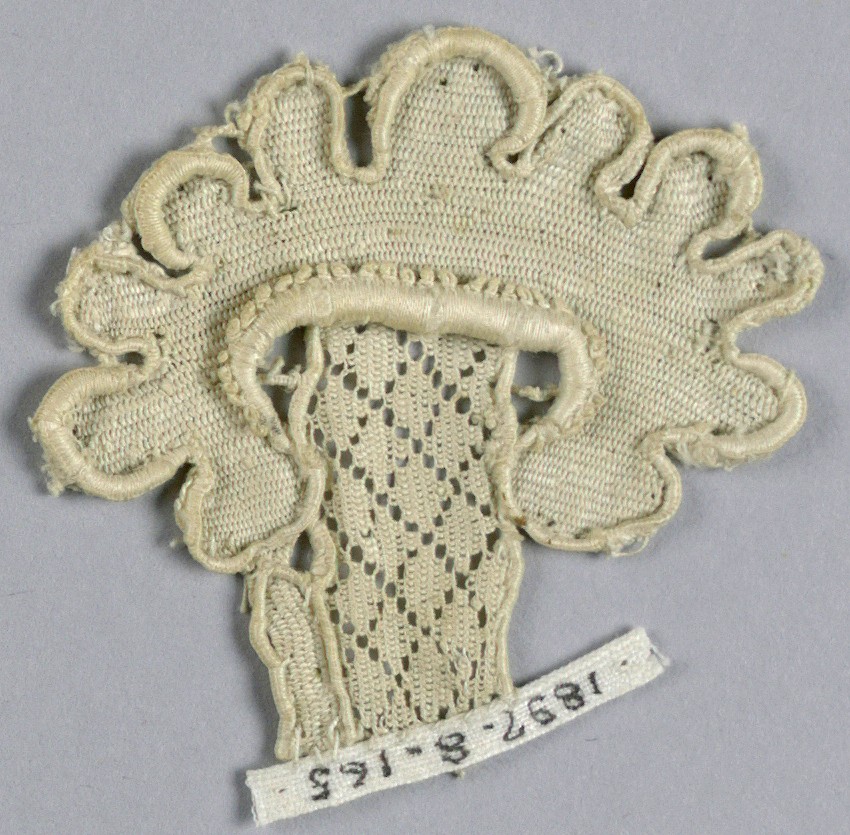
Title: Fragment
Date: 17th century
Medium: linen Technique: needle lace
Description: Fragment of raised lace in an ornamental flower design with a diamond diaper stem.